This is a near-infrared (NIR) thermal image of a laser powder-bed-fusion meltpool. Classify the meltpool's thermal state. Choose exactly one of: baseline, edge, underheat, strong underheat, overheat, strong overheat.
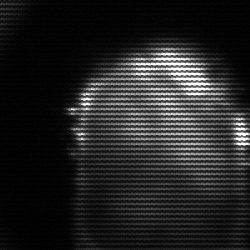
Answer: baseline